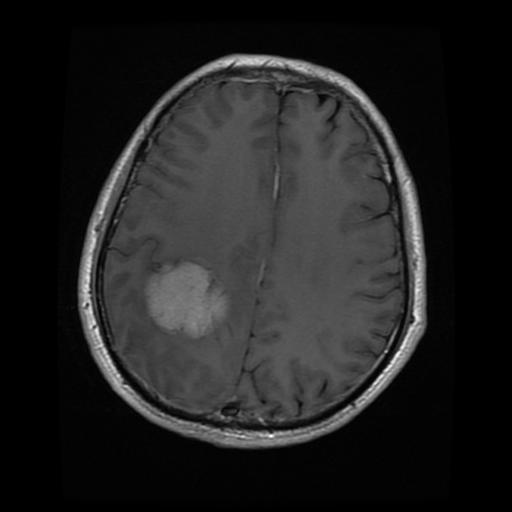
Label: meningioma